Field crop: maize
Growth stage: 2
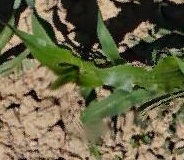
Species: maize